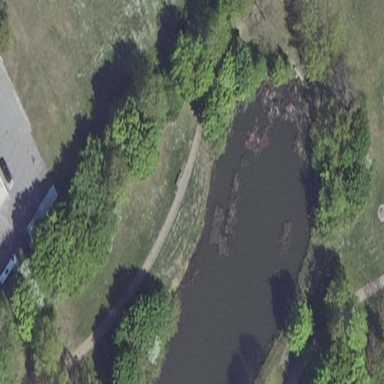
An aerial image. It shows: Pond surrounded by natural water.